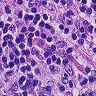
Metastatic tissue present: no